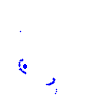
Particle: kaon